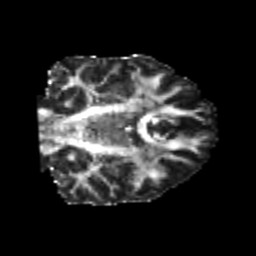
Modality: FA
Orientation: coronal
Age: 24
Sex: male
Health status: healthy
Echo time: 0.074 s